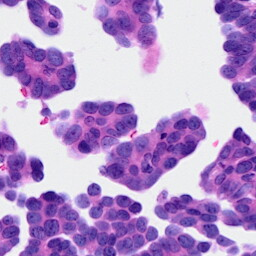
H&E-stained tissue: Ovarian